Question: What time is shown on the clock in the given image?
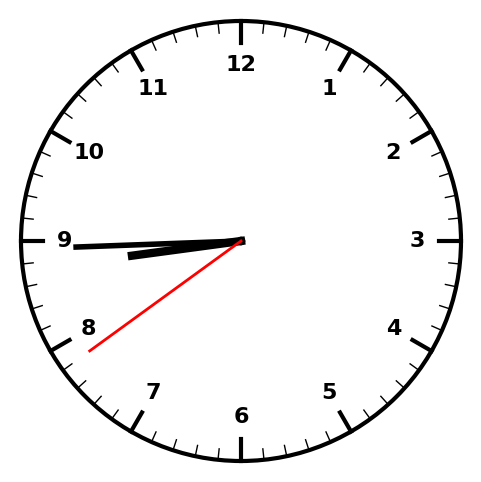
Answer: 08:44:39